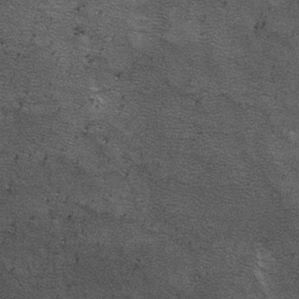
Label: frost